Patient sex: F
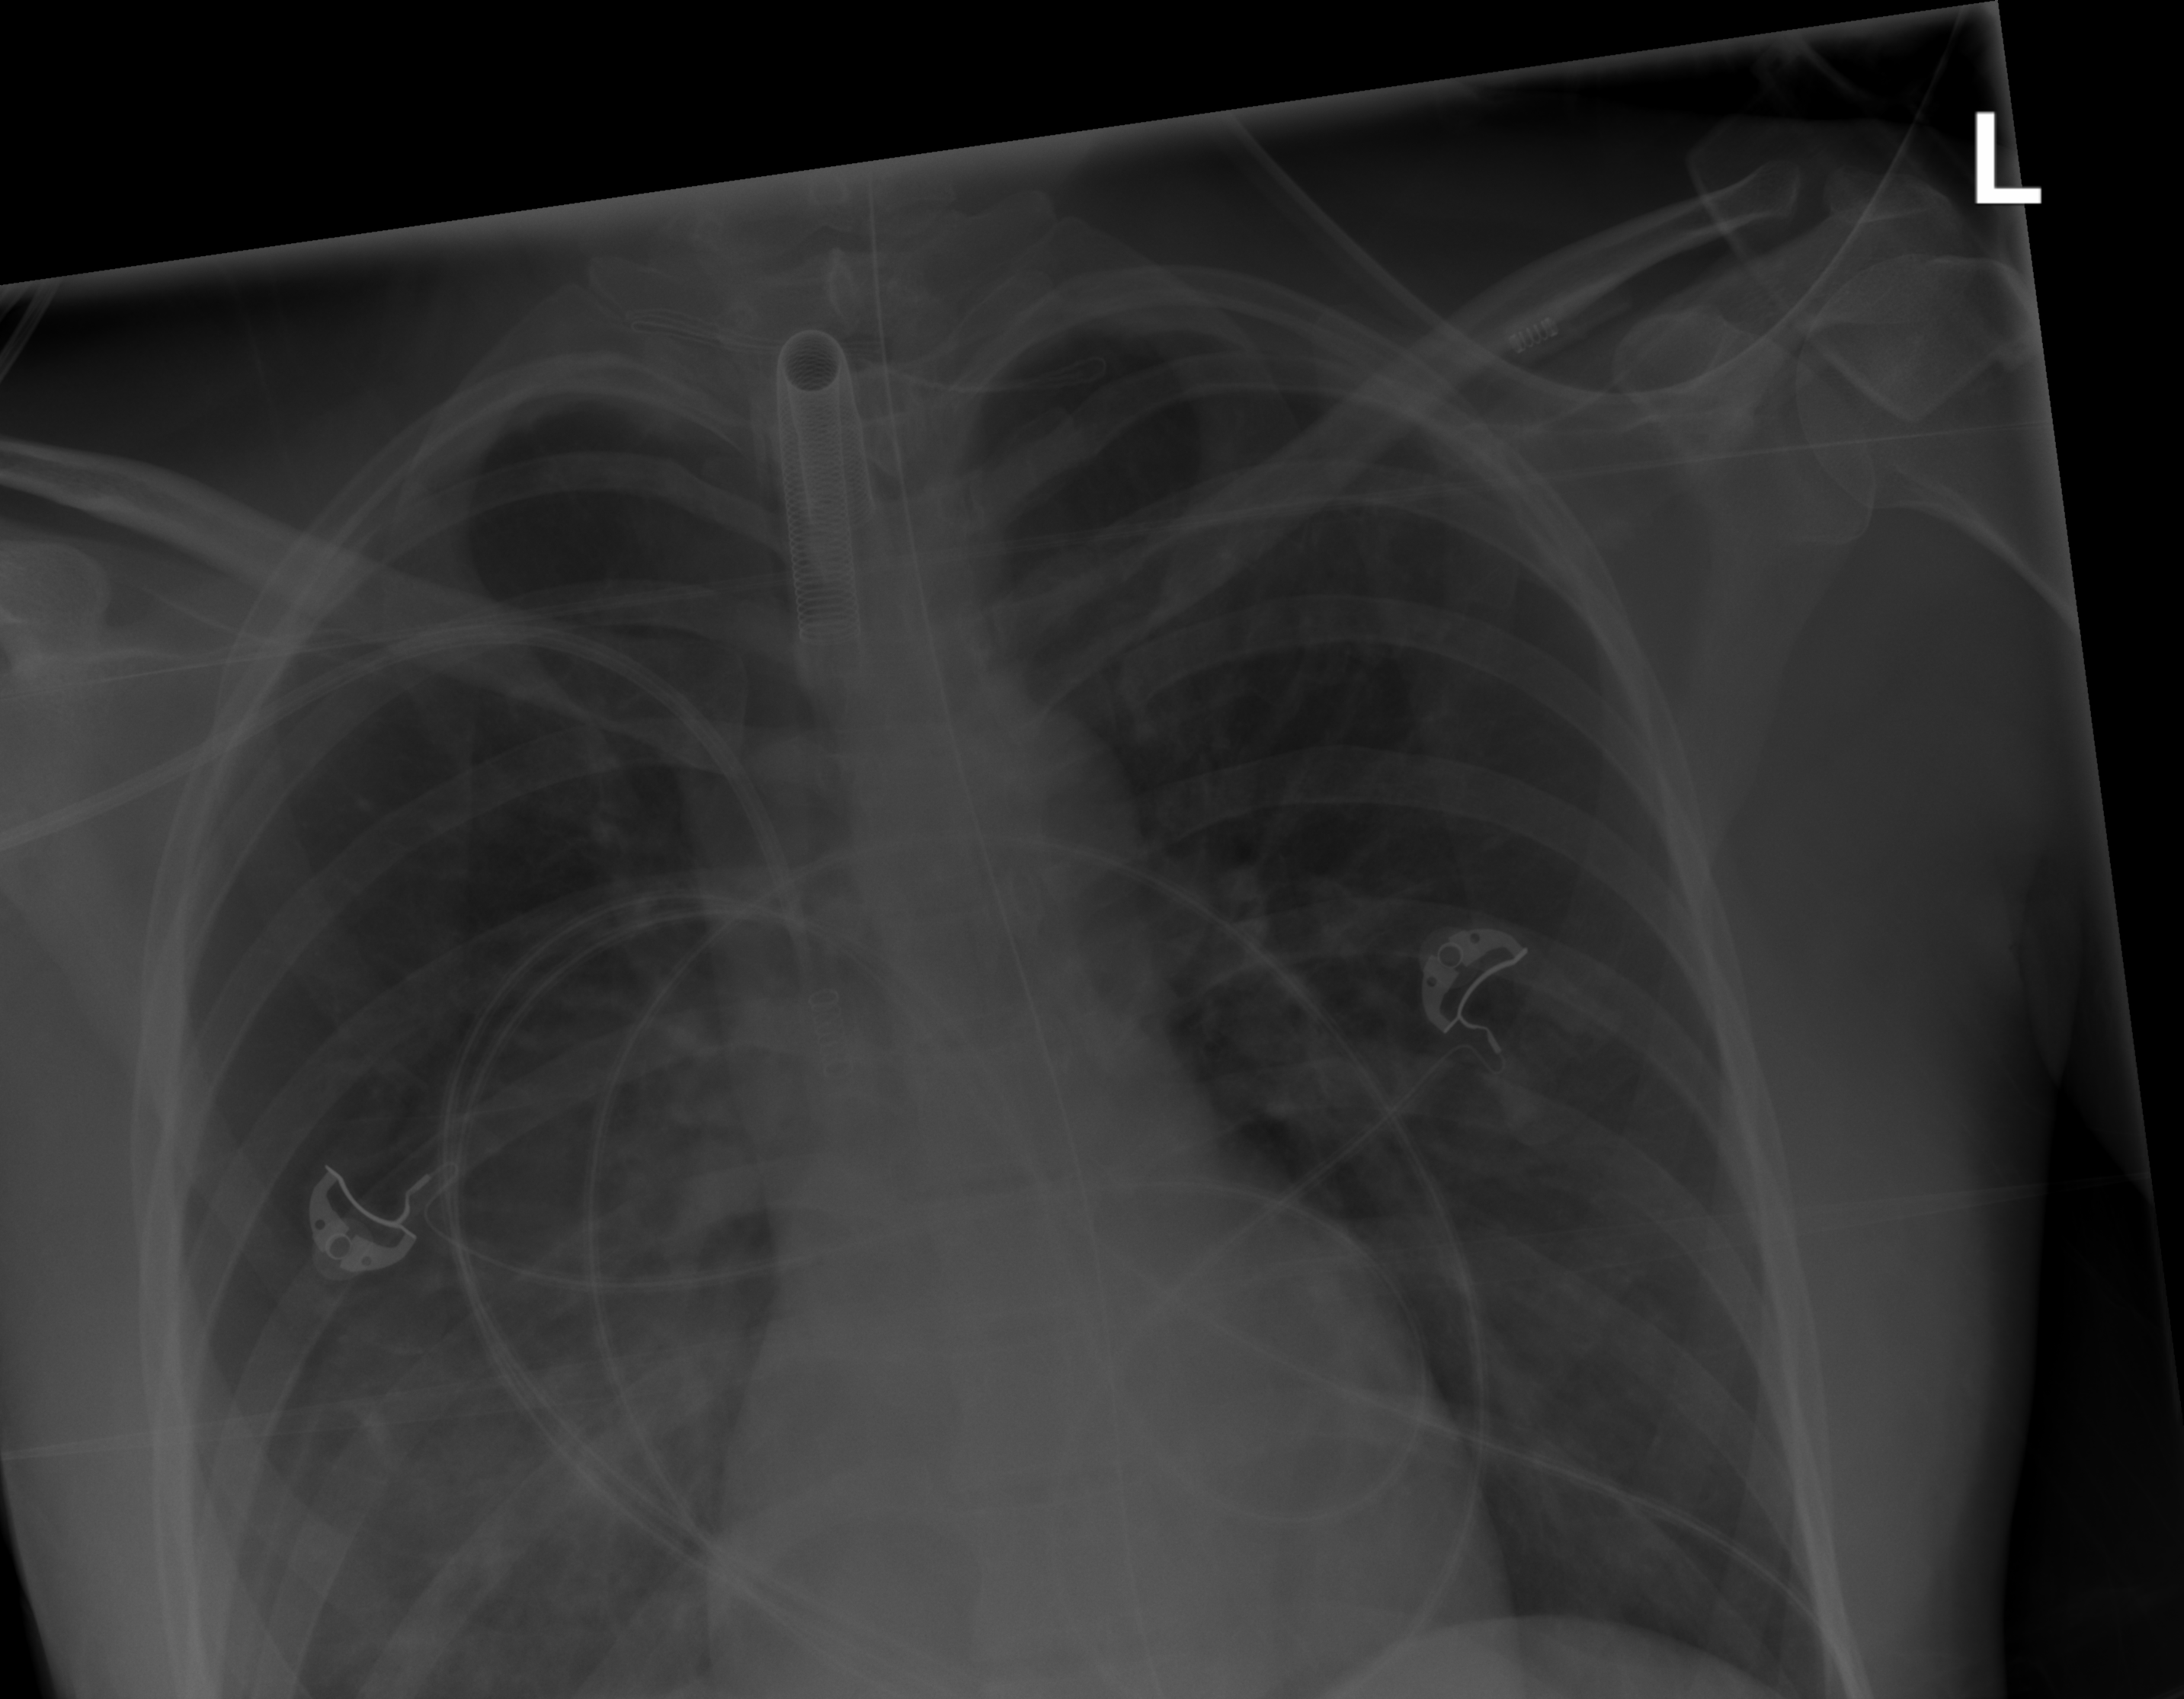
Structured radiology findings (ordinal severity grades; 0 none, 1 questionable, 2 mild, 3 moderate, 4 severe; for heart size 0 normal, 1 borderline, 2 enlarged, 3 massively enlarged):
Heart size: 0
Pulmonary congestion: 0
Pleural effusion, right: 0
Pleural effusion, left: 0
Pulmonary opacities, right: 0
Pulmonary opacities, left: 0
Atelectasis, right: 2
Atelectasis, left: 2